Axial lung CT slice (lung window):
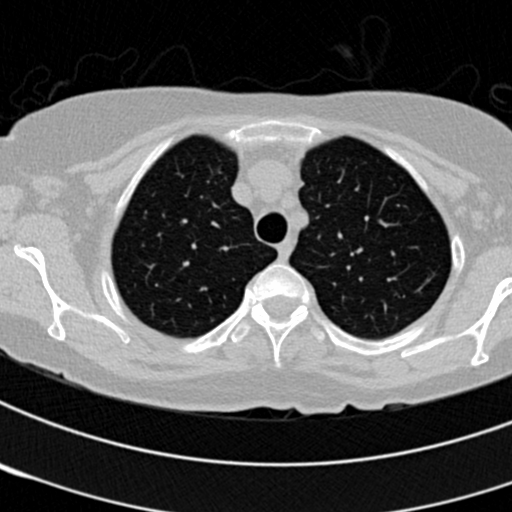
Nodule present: no